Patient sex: F
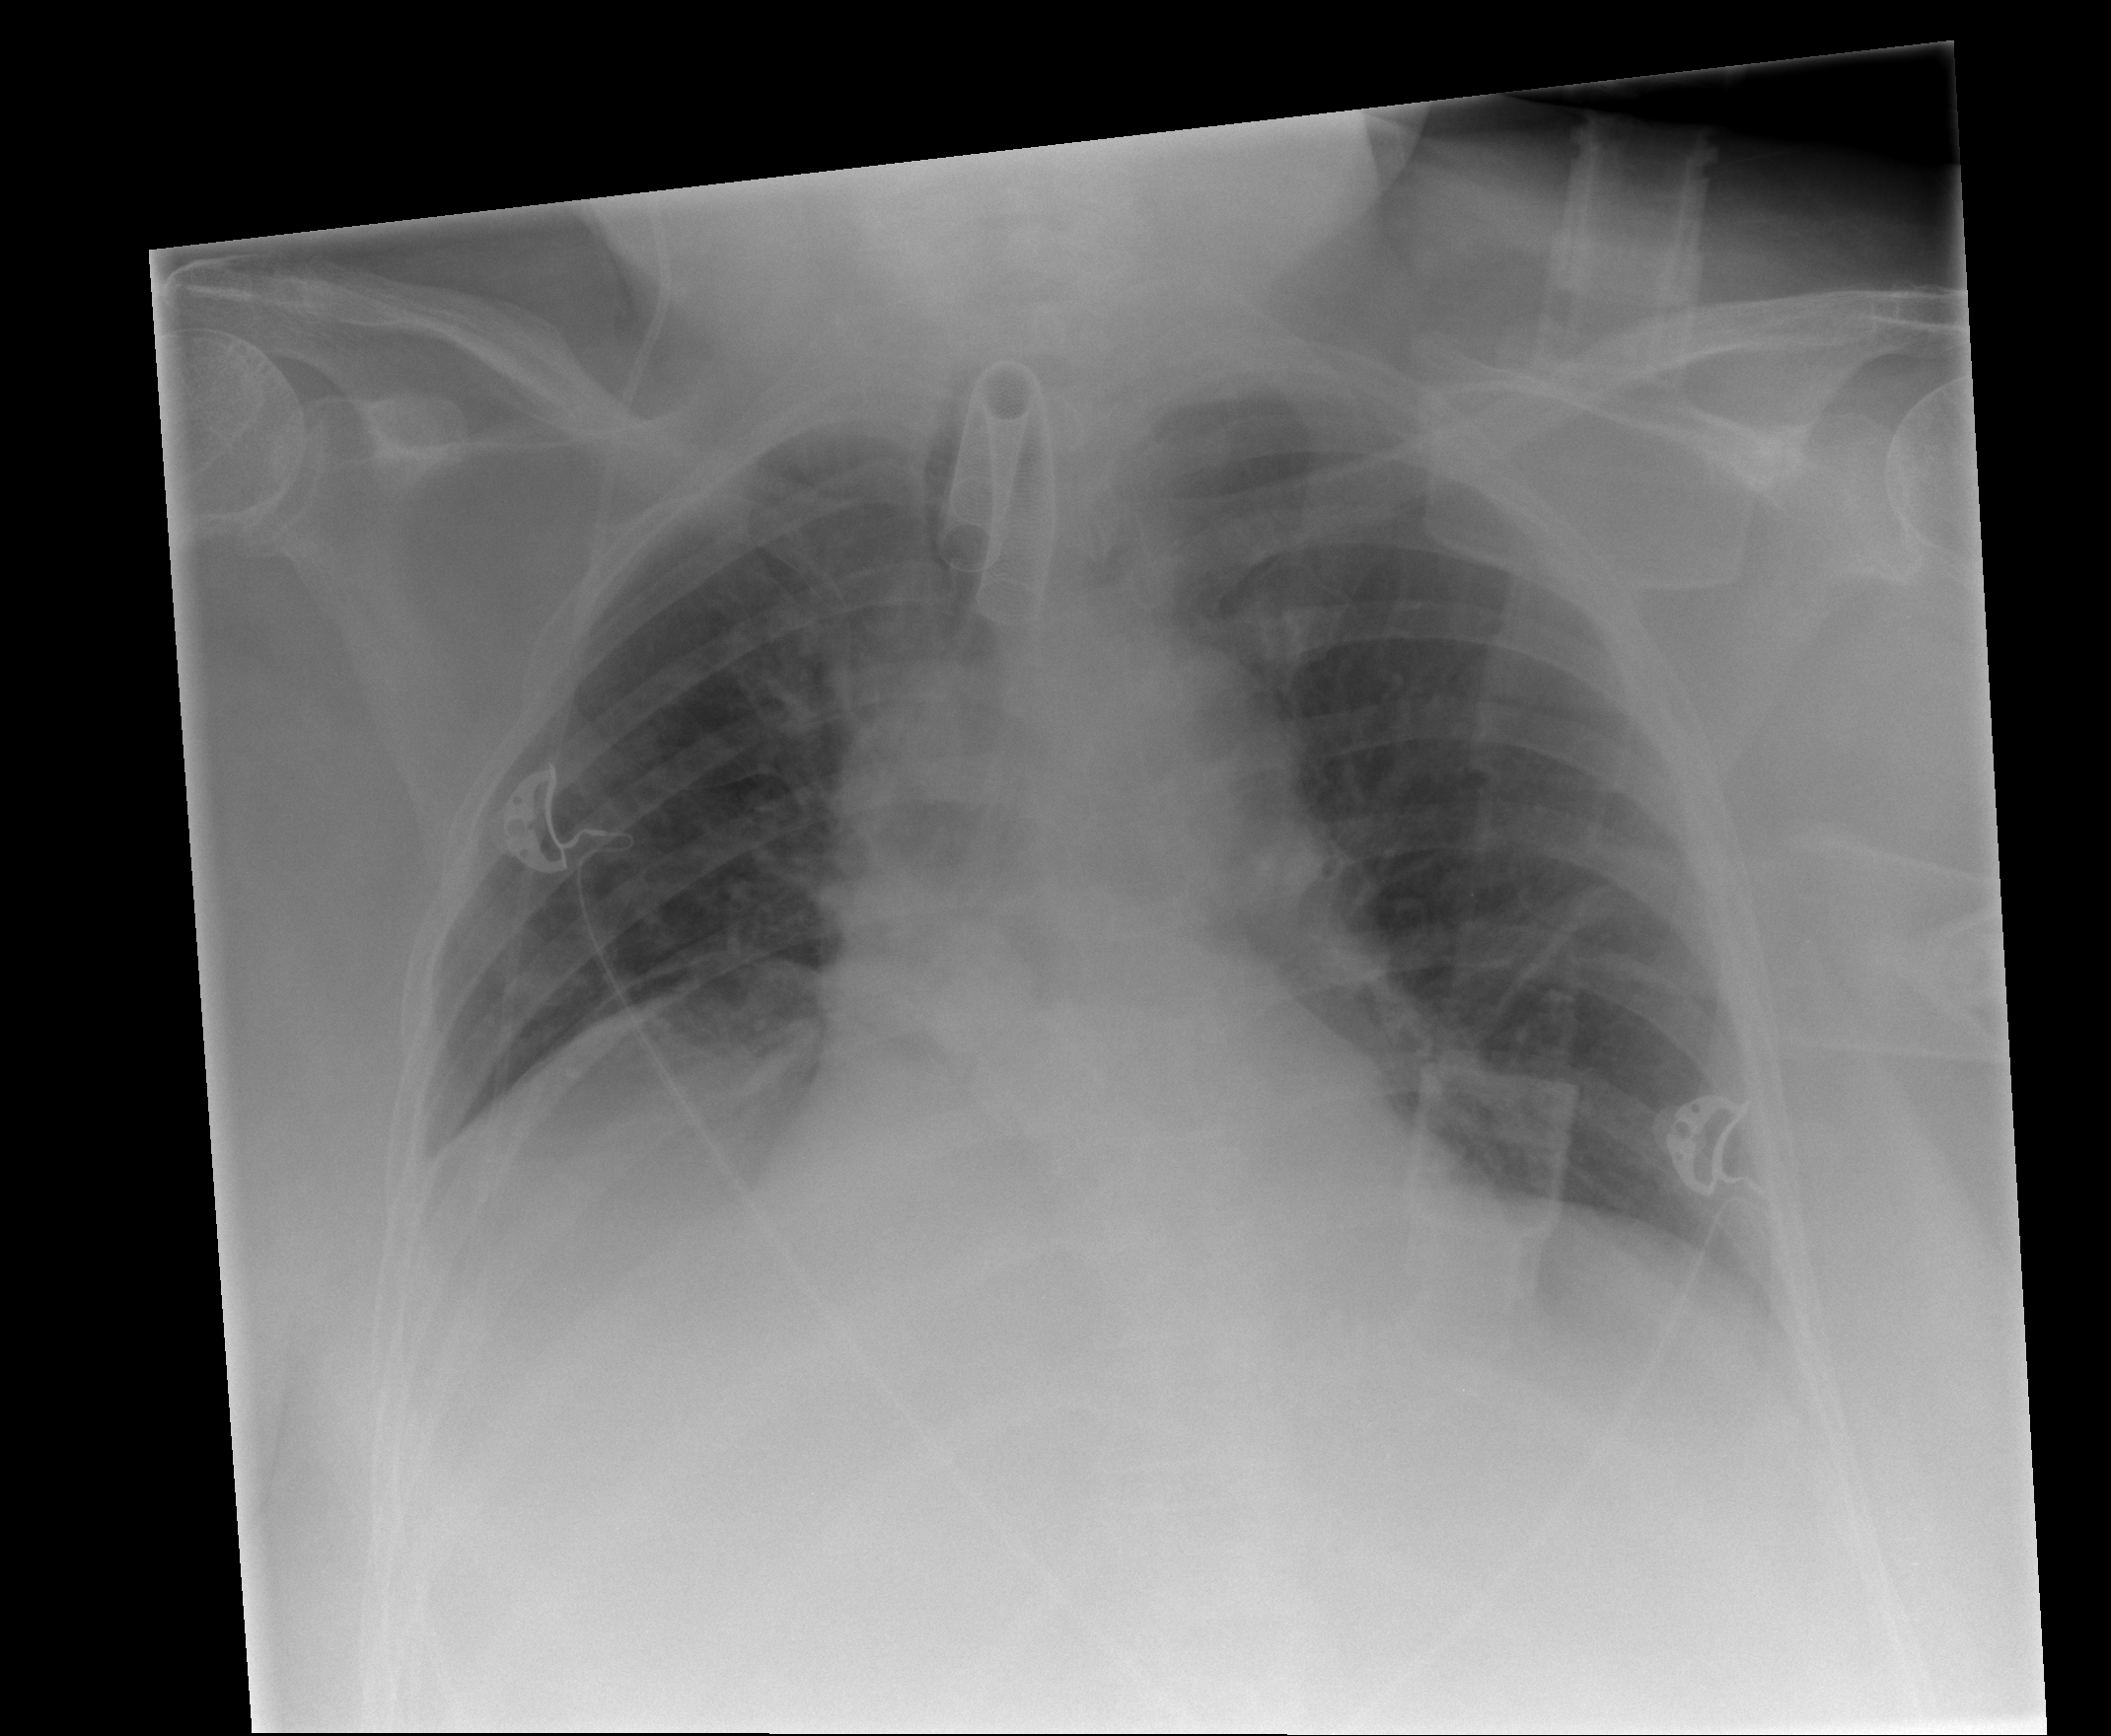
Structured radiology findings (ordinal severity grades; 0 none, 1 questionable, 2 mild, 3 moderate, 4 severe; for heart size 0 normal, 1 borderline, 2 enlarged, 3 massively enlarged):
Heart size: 1
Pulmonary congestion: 0
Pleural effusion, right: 2
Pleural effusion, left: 1
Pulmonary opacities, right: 0
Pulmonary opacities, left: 0
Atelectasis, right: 2
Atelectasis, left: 0